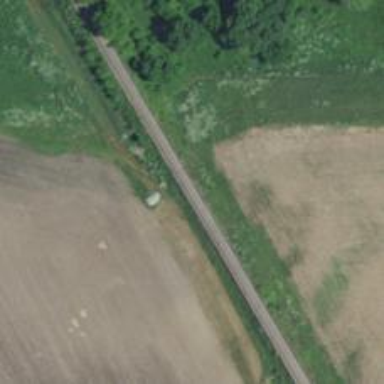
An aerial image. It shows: Asphalt cycleway running parallel to abandoned railway track. It seems suitable for Nordic skiing.